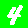
Digit: 4